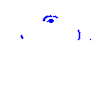
Particle: kaon